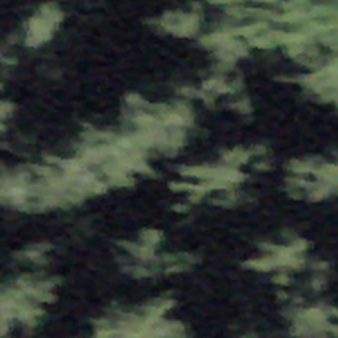
Label: other